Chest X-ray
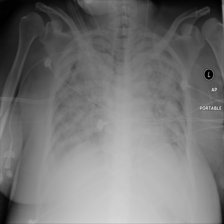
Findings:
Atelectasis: negative
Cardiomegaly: negative
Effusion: negative
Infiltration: negative
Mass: negative
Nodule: negative
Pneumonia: negative
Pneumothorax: negative
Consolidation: negative
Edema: negative
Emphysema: negative
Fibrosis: negative
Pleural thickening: negative
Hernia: negative